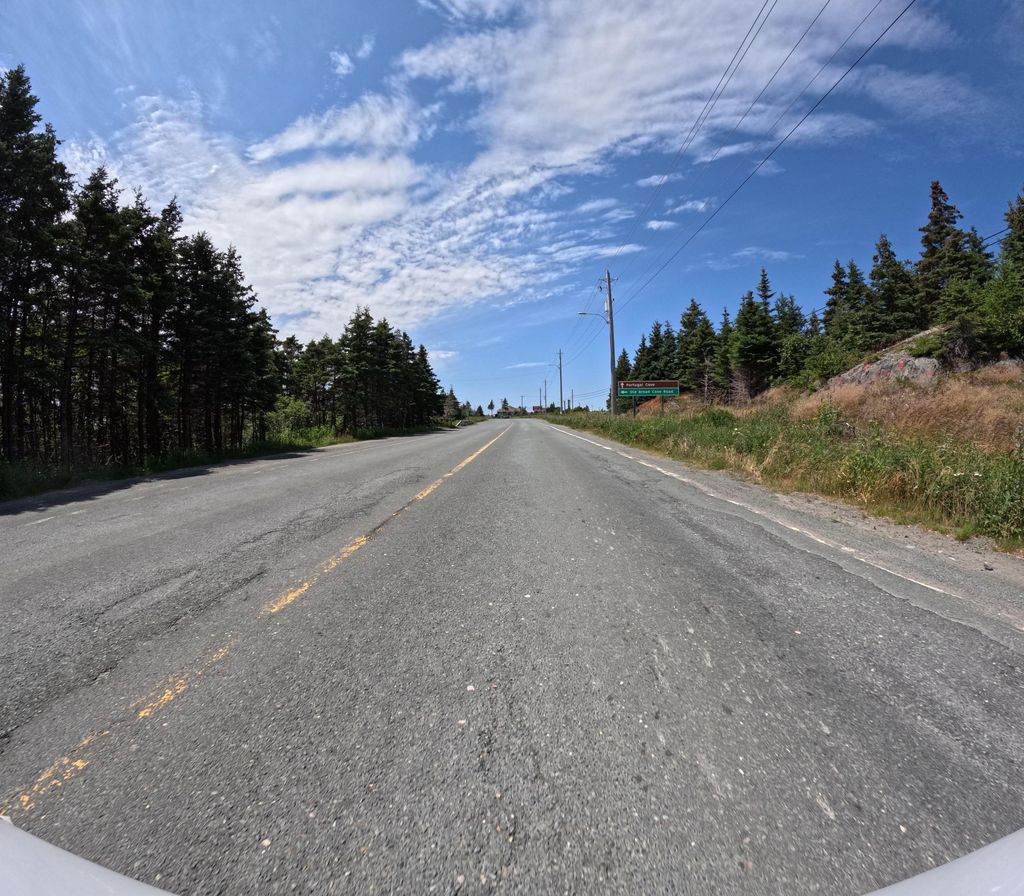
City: st_johns